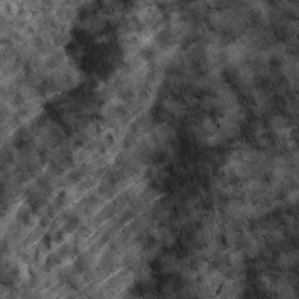
Label: non_frost